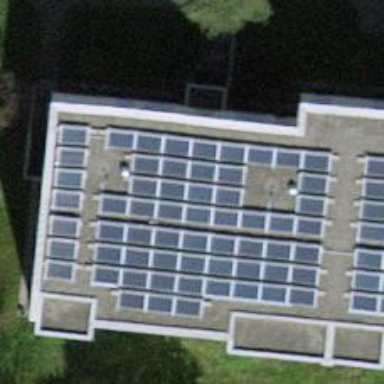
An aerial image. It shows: Solar power generator using photovoltaic panels.